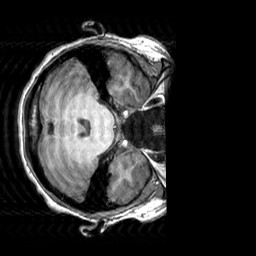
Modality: T1w
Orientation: axial
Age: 21
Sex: female
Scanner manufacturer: siemens
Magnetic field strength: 3 T
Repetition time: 2.3 s
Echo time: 0.00303 s